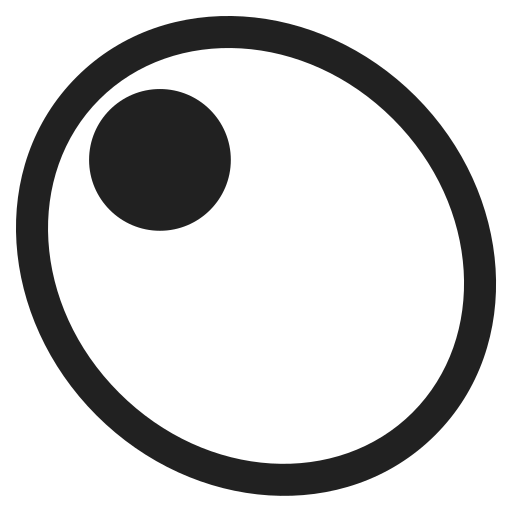
olive high contrast